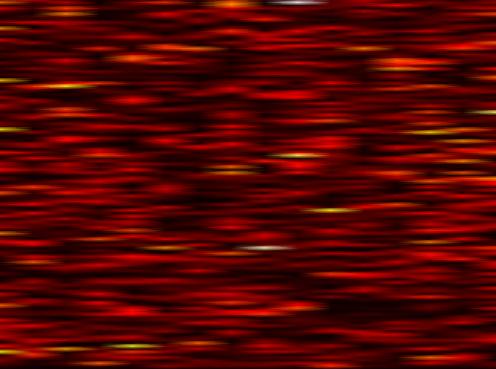
Label: FOFDM